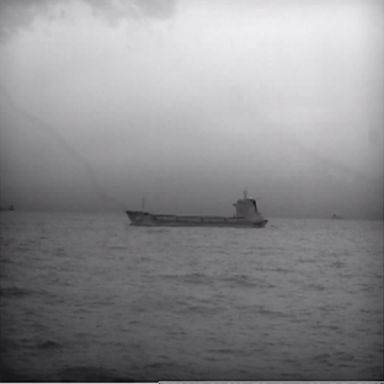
There is a liner in the infrared image.